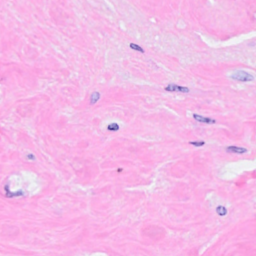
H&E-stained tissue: Breast